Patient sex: M
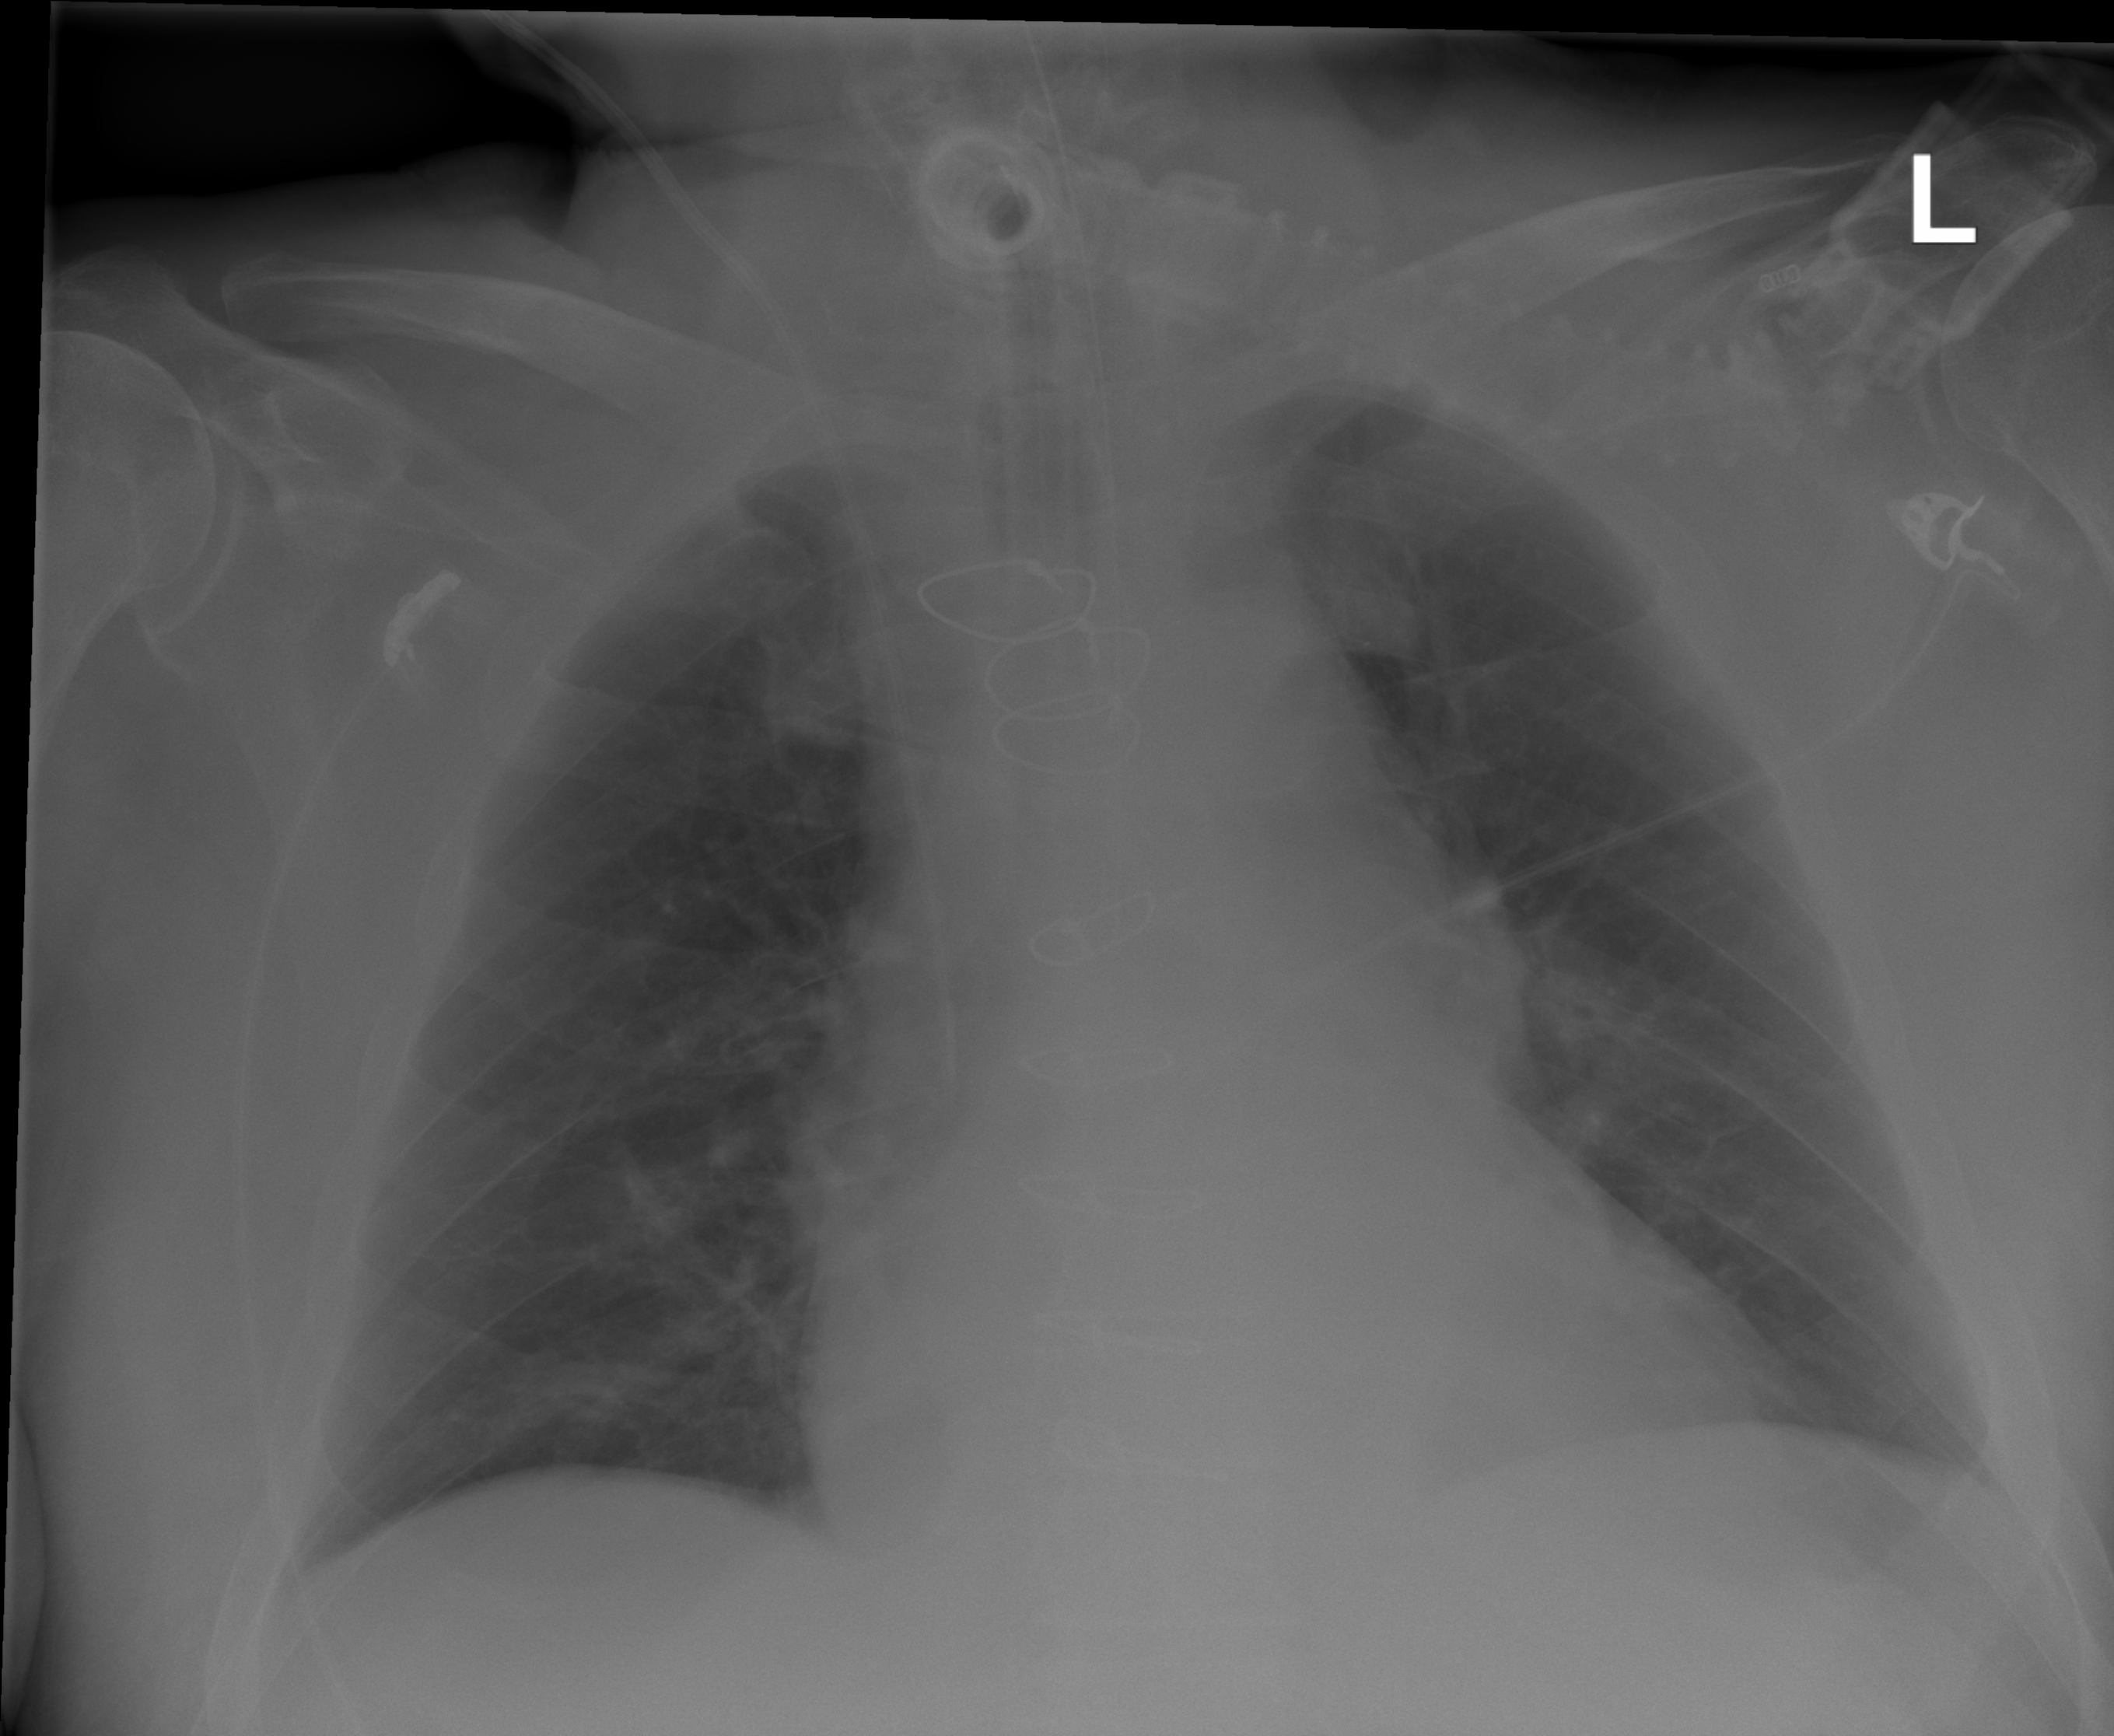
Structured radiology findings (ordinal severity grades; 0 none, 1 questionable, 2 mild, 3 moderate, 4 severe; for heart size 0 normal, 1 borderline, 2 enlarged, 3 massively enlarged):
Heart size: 2
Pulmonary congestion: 0
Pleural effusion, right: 0
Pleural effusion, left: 0
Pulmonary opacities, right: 0
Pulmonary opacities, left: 0
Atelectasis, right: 2
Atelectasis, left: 0